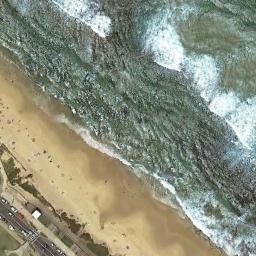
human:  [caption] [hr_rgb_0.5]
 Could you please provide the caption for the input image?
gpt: The green oceans and some houses .

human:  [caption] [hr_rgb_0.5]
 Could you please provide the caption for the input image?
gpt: There are some buildings beside the beach, And there are huge waves on the sea .

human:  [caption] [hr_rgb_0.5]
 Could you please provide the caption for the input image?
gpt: The sea by the beach is blue .

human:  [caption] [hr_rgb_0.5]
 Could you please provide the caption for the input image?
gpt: The beach with khaki sand and some items on the beach .

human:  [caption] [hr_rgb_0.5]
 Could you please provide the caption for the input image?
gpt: The waves are heavy around the beach .